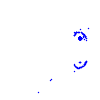
Particle: pion